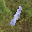
Label: 1